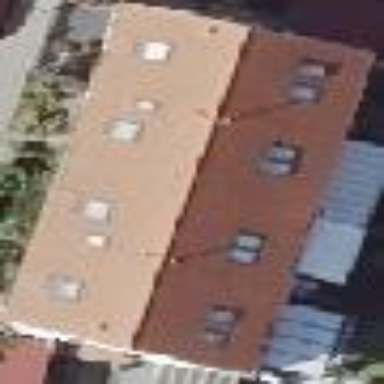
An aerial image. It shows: Terrace building.